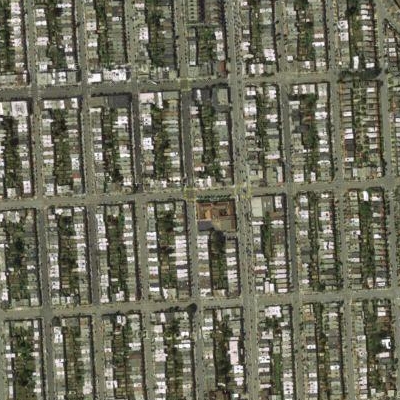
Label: fResident